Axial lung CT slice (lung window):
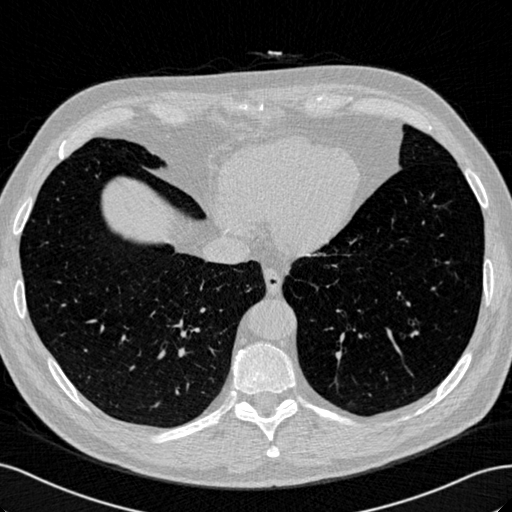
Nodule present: no